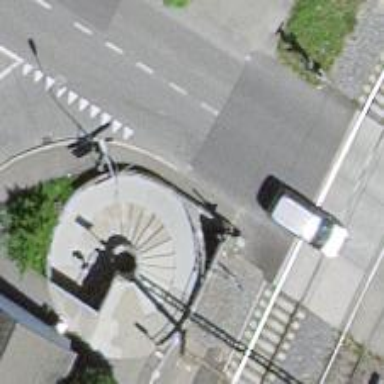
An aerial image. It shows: Staircase with ramp.